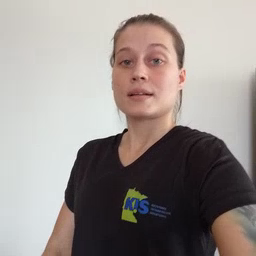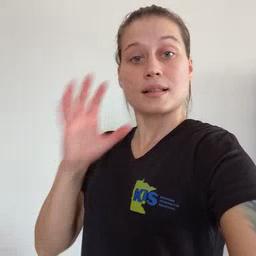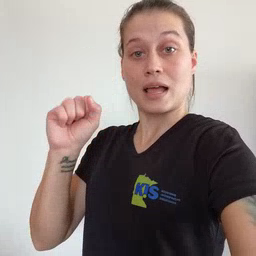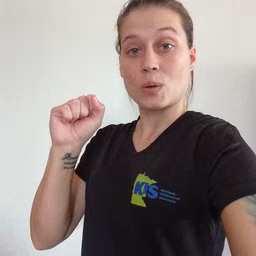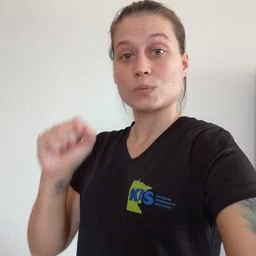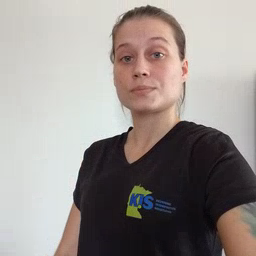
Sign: loud